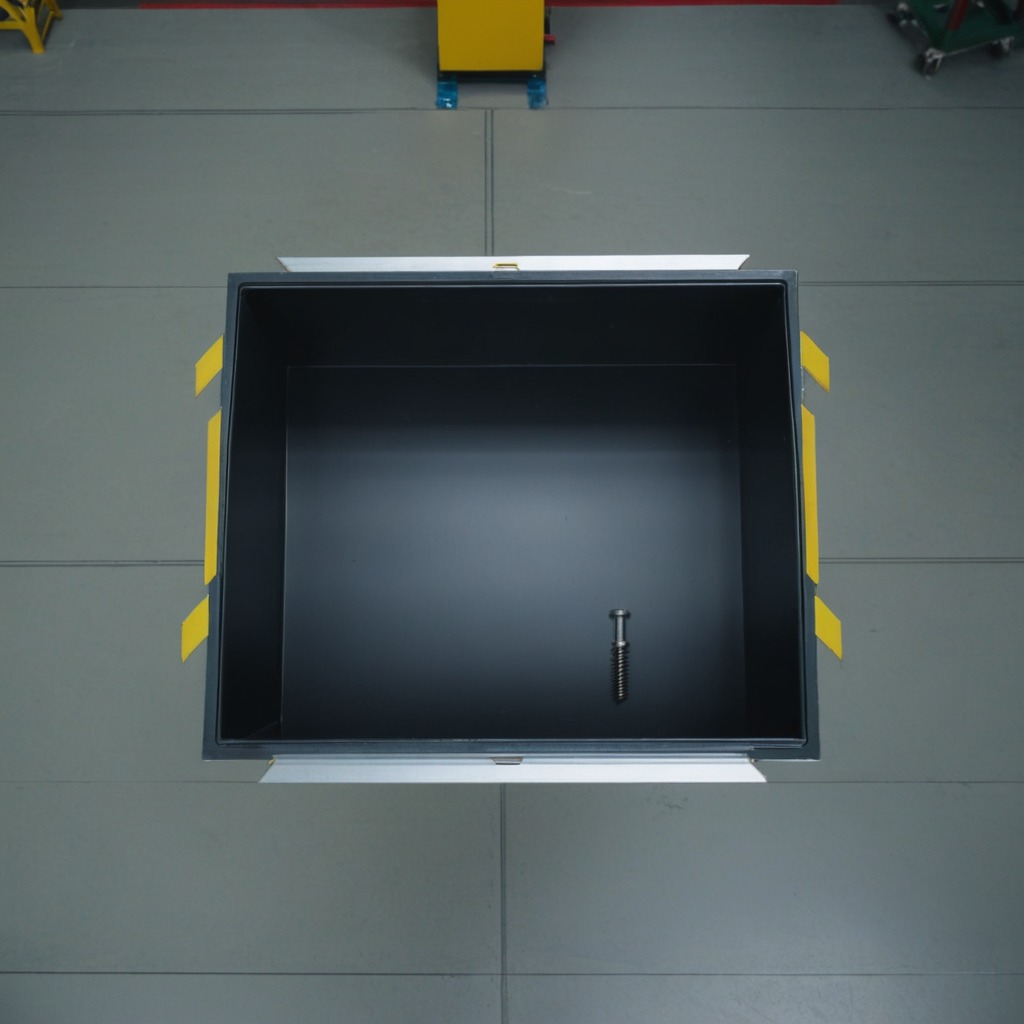
A metal screw is lying on the toolbox surface.